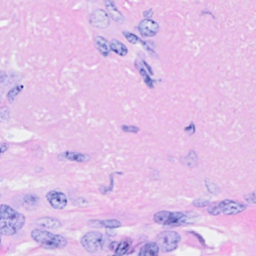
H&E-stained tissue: Breast